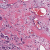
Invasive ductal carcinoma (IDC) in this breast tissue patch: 1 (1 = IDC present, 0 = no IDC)